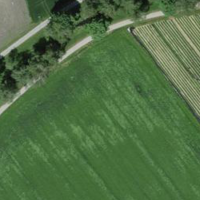
EUNIS habitat code: 52
Species observed at this site:
Taraxacum officinale